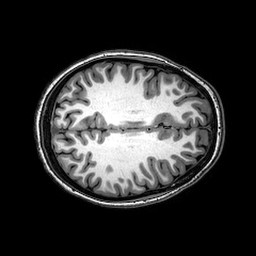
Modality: T1w
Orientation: axial
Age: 20
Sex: female
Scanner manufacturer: philips
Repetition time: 0.008221 s
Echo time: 0.00378 s